Interaction volume radius: 5 \u00c5
Interaction volume height: 15 \u00c5
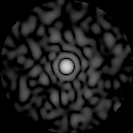
Disorder parameter: 0.8228